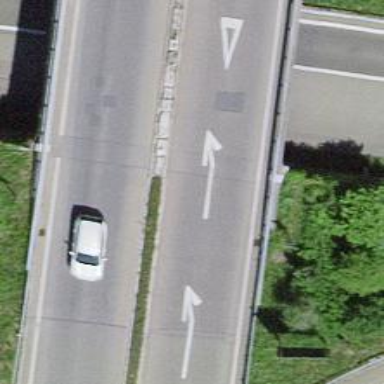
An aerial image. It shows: Asphalt motorway link.